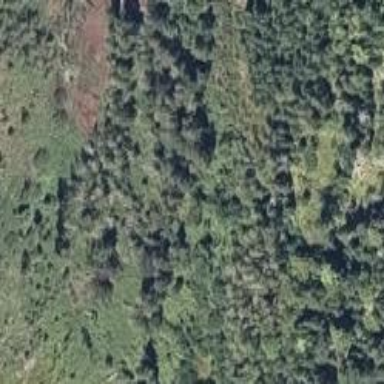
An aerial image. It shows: Forest area with mix of leaf types and cycles.